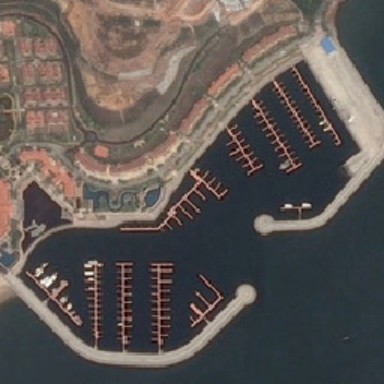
A red roof house was built near the pier .